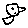
Label: bird